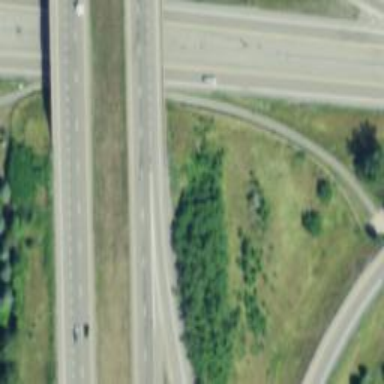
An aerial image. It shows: Asphalt motorway with embankment.